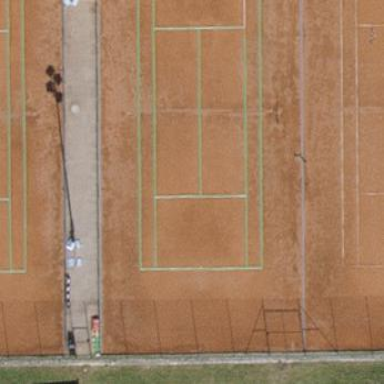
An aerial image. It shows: Tennis court on the leisure land pitch.